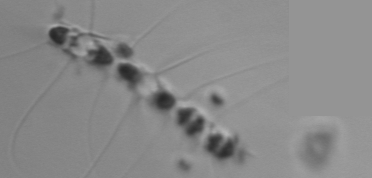
Label: Chaetoceros_didymus_TAG_external_flagellate